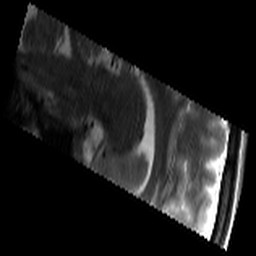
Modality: T2w
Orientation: sagittal
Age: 22
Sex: female
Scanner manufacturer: siemens
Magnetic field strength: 3 T
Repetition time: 8.02 s
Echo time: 0.08 s